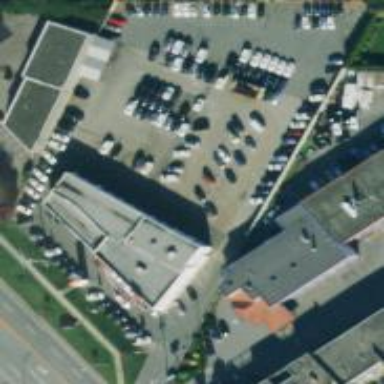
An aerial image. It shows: Car shop.